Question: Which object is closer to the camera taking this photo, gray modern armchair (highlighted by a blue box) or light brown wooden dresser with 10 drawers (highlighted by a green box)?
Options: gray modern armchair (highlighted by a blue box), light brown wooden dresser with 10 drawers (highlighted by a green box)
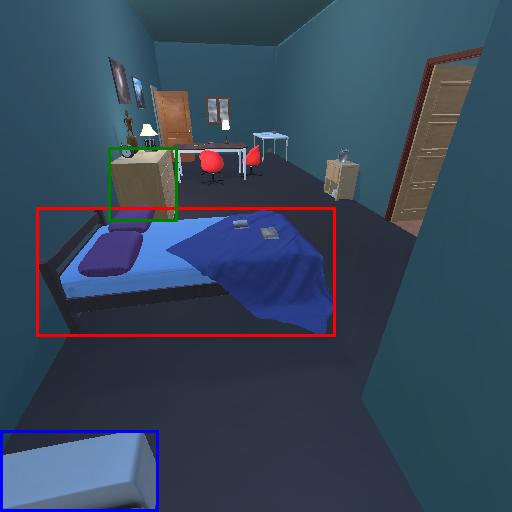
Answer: gray modern armchair (highlighted by a blue box)